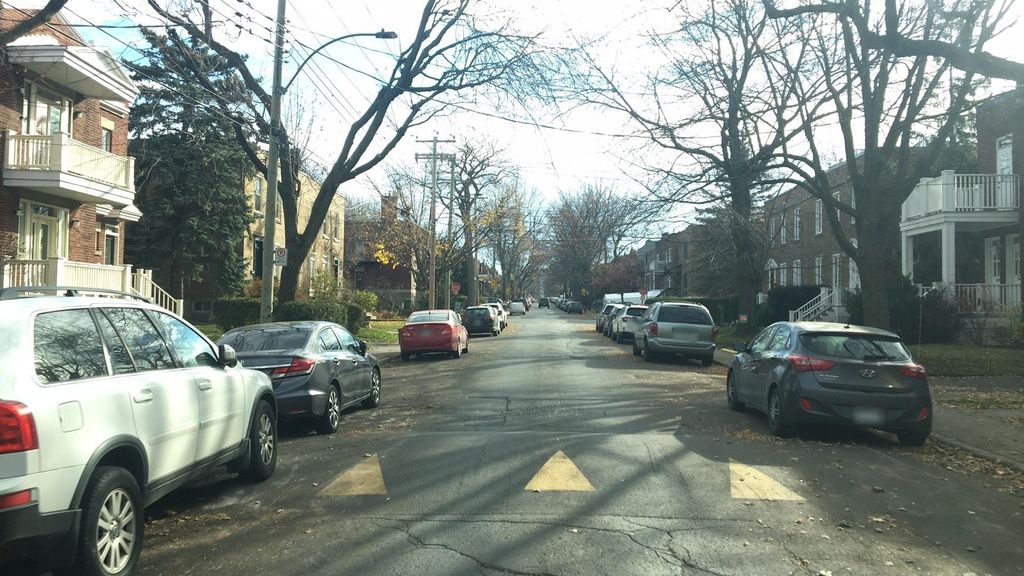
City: montreal